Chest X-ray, AP view. Patient: 48 years old, sex M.
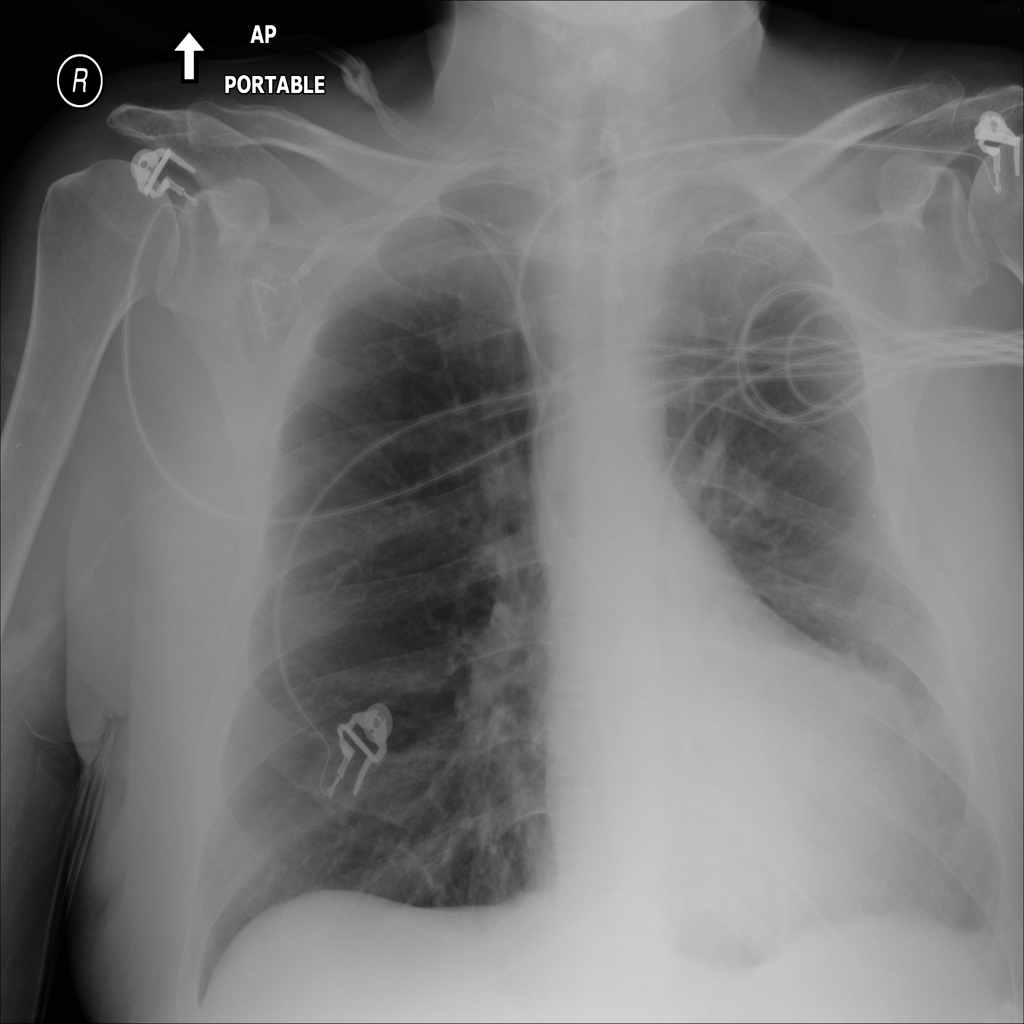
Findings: No Finding